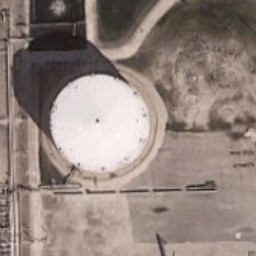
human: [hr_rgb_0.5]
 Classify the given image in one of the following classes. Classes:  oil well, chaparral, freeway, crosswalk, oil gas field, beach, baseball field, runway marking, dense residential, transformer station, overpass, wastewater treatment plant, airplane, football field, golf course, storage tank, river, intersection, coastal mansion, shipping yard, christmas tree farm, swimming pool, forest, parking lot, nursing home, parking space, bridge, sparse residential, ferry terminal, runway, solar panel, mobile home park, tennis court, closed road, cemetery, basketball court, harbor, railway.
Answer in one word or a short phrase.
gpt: storage tank